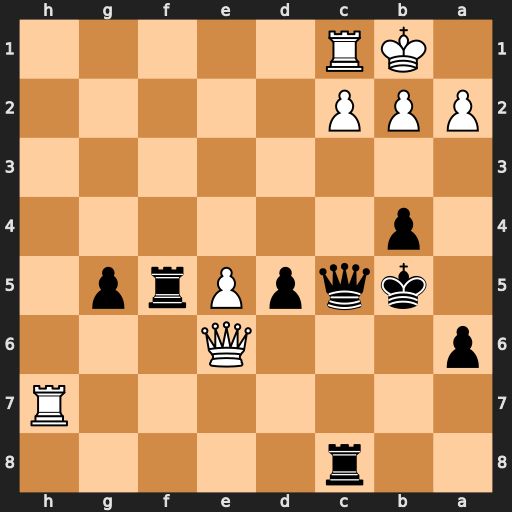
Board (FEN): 2r5/7R/p3Q3/1kqpPrp1/1p6/8/PPP5/1KR5
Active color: b
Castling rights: -
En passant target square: -
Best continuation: Qxc2+ Rxc2 Rf1+ Rc1 Rfxc1#